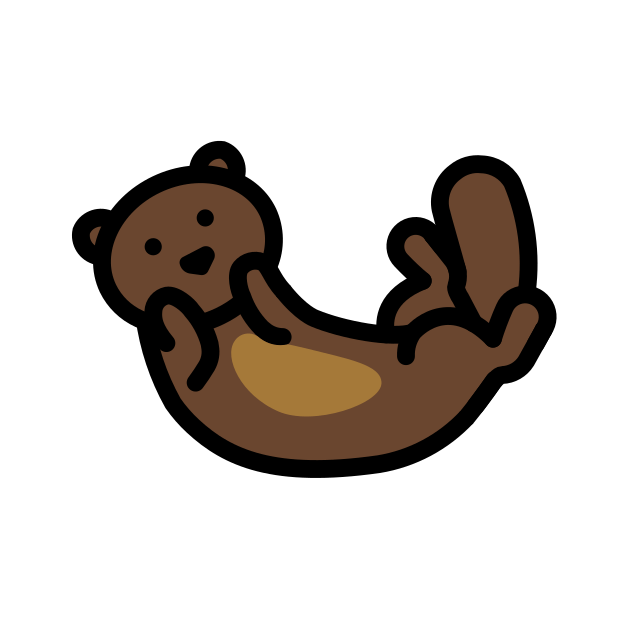
otter